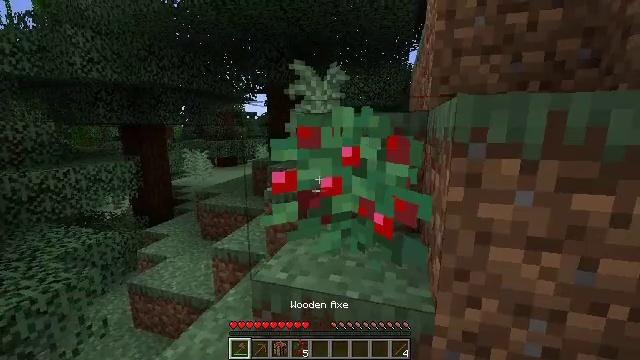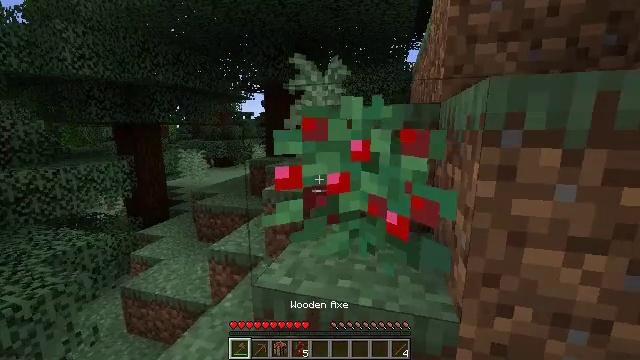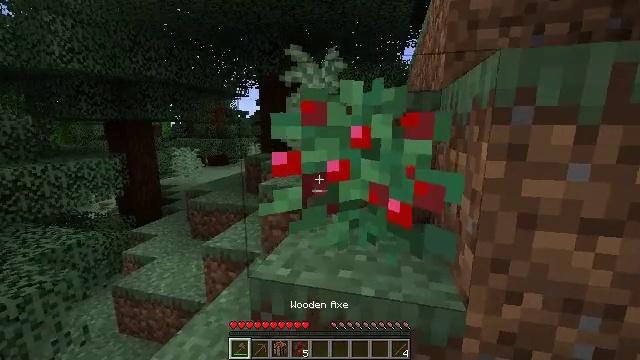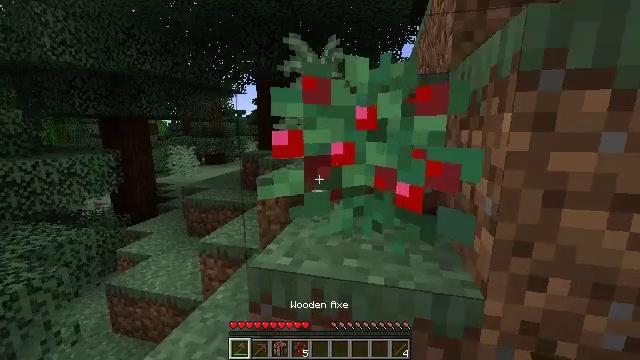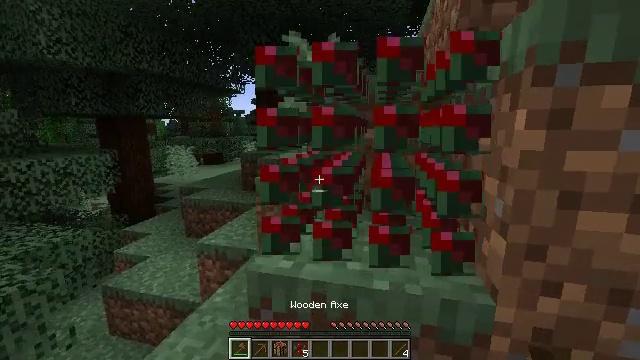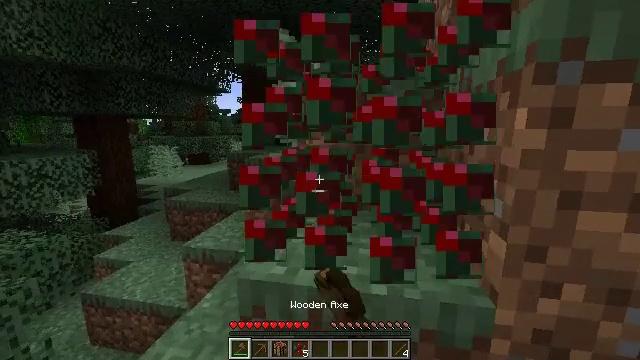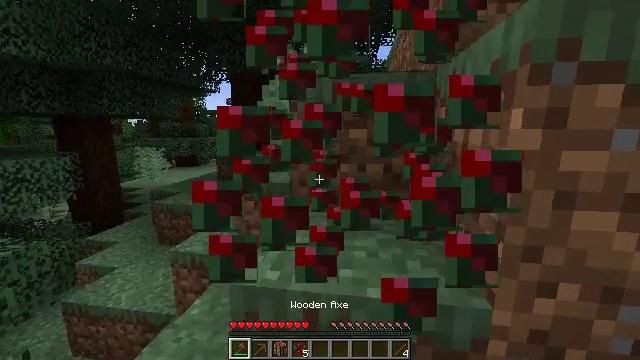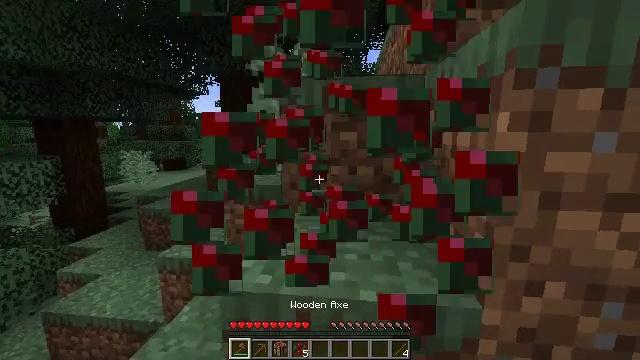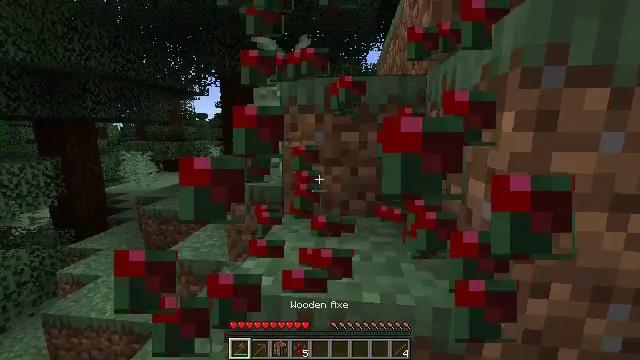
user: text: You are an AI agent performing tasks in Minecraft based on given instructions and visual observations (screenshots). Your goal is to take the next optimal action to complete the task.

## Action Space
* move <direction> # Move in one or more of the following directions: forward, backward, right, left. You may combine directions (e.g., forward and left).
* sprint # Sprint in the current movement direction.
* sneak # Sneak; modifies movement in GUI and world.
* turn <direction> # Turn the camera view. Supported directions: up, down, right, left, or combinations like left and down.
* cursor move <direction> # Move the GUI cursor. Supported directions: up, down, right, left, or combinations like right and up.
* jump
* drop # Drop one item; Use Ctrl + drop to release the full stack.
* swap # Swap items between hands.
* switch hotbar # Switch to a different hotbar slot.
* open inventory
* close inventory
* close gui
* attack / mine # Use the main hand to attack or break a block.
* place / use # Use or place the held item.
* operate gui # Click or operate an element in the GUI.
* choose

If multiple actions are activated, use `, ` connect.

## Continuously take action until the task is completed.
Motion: motion action
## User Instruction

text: Gather materials from the sweet berry bush.
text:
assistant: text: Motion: no_op
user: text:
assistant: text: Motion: turn right
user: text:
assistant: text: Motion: no_op
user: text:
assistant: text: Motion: attack / mine
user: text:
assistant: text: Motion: turn right, attack / mine
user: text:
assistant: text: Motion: turn right
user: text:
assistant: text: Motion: turn right
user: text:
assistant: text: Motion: no_op
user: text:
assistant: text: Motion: jump